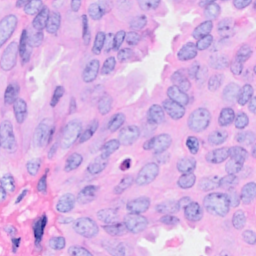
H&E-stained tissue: Breast